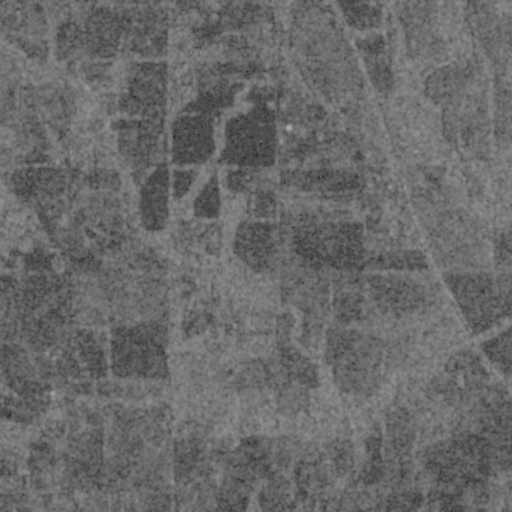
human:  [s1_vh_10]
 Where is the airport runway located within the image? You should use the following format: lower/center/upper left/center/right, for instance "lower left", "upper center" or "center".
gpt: The airport runway is located in the upper left of the image.
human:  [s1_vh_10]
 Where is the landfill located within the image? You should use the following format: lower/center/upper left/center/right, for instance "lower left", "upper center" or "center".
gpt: There is no landfill in the image.

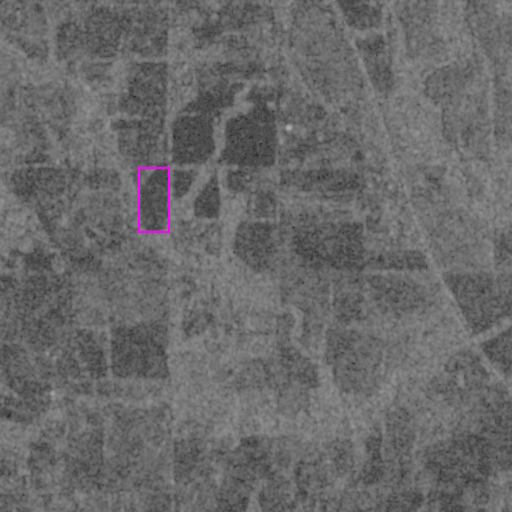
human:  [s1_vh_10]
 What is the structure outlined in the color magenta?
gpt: The structure outlined in magenta is a crop field.
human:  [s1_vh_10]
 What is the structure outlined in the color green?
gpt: There is no green outline.